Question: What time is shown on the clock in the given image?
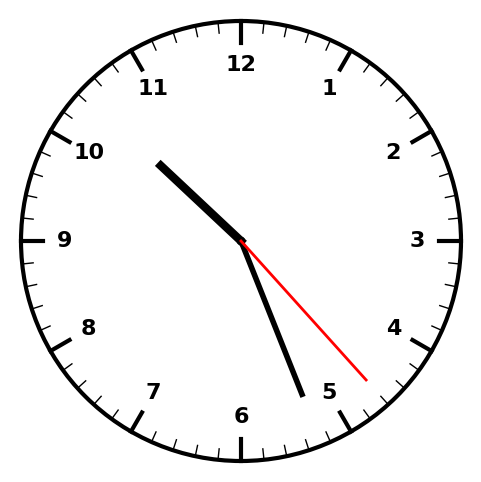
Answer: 10:26:23